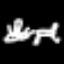
Label: frog